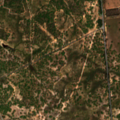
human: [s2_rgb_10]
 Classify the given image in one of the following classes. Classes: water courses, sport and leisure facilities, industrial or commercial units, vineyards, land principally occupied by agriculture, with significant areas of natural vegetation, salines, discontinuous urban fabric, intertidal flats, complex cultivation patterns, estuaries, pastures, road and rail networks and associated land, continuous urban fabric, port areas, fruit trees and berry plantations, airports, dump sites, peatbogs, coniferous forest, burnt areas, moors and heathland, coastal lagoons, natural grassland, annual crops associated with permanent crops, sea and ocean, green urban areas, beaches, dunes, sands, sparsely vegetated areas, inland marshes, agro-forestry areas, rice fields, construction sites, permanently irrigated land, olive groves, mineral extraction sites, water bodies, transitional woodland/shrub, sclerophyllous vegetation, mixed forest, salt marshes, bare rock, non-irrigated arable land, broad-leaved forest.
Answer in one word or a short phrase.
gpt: continuous urban fabric